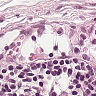
Metastatic tissue present: no